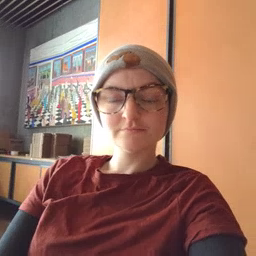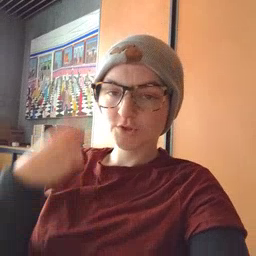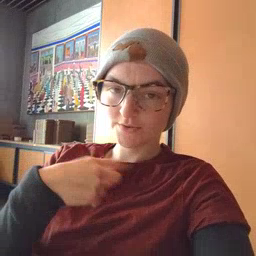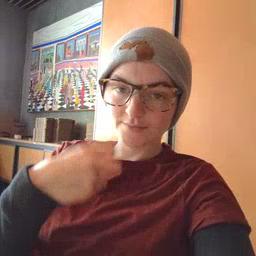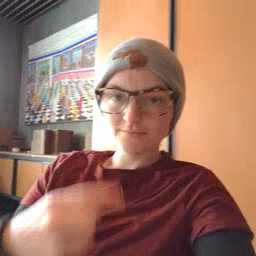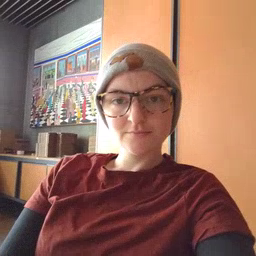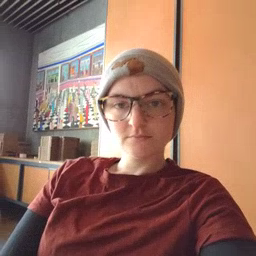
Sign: face